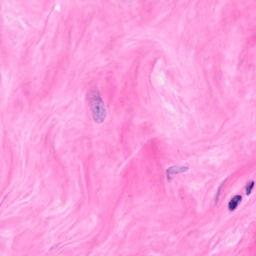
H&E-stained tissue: Breast